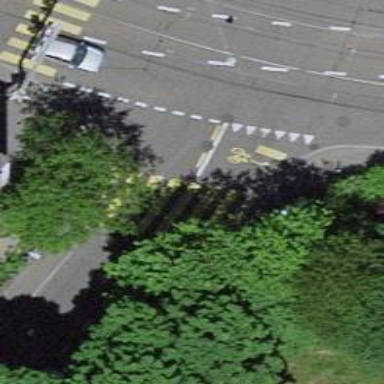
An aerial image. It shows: Road crossing with traffic signals.